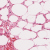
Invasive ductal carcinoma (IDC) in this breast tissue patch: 0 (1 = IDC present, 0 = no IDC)